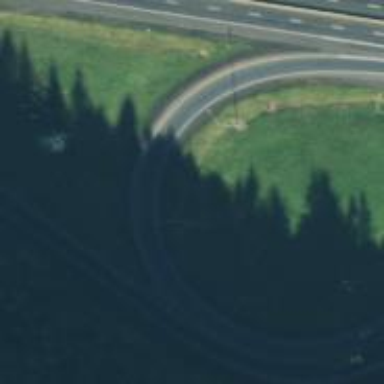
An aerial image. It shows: Asphalt trunk link road.